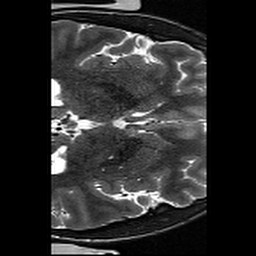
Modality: T2w
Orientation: axial